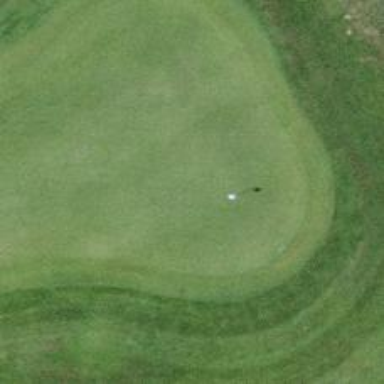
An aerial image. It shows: Golf hole.